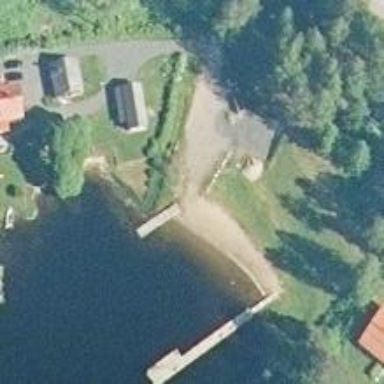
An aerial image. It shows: Slipway on leisure land.